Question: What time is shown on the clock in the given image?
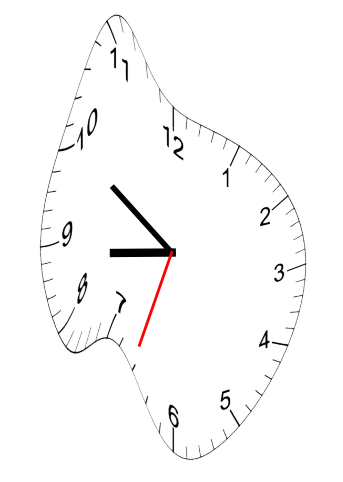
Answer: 08:50:33